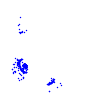
Particle: electron